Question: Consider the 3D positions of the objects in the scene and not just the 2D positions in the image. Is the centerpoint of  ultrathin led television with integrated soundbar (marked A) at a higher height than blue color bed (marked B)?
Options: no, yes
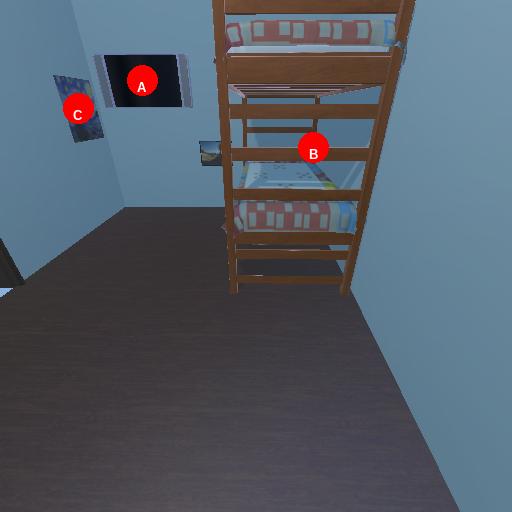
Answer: no